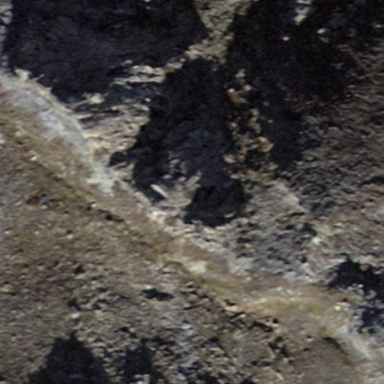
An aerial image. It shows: Landscape dominated by bare rock.